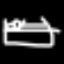
Label: bed